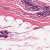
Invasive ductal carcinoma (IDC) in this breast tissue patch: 0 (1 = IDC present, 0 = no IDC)